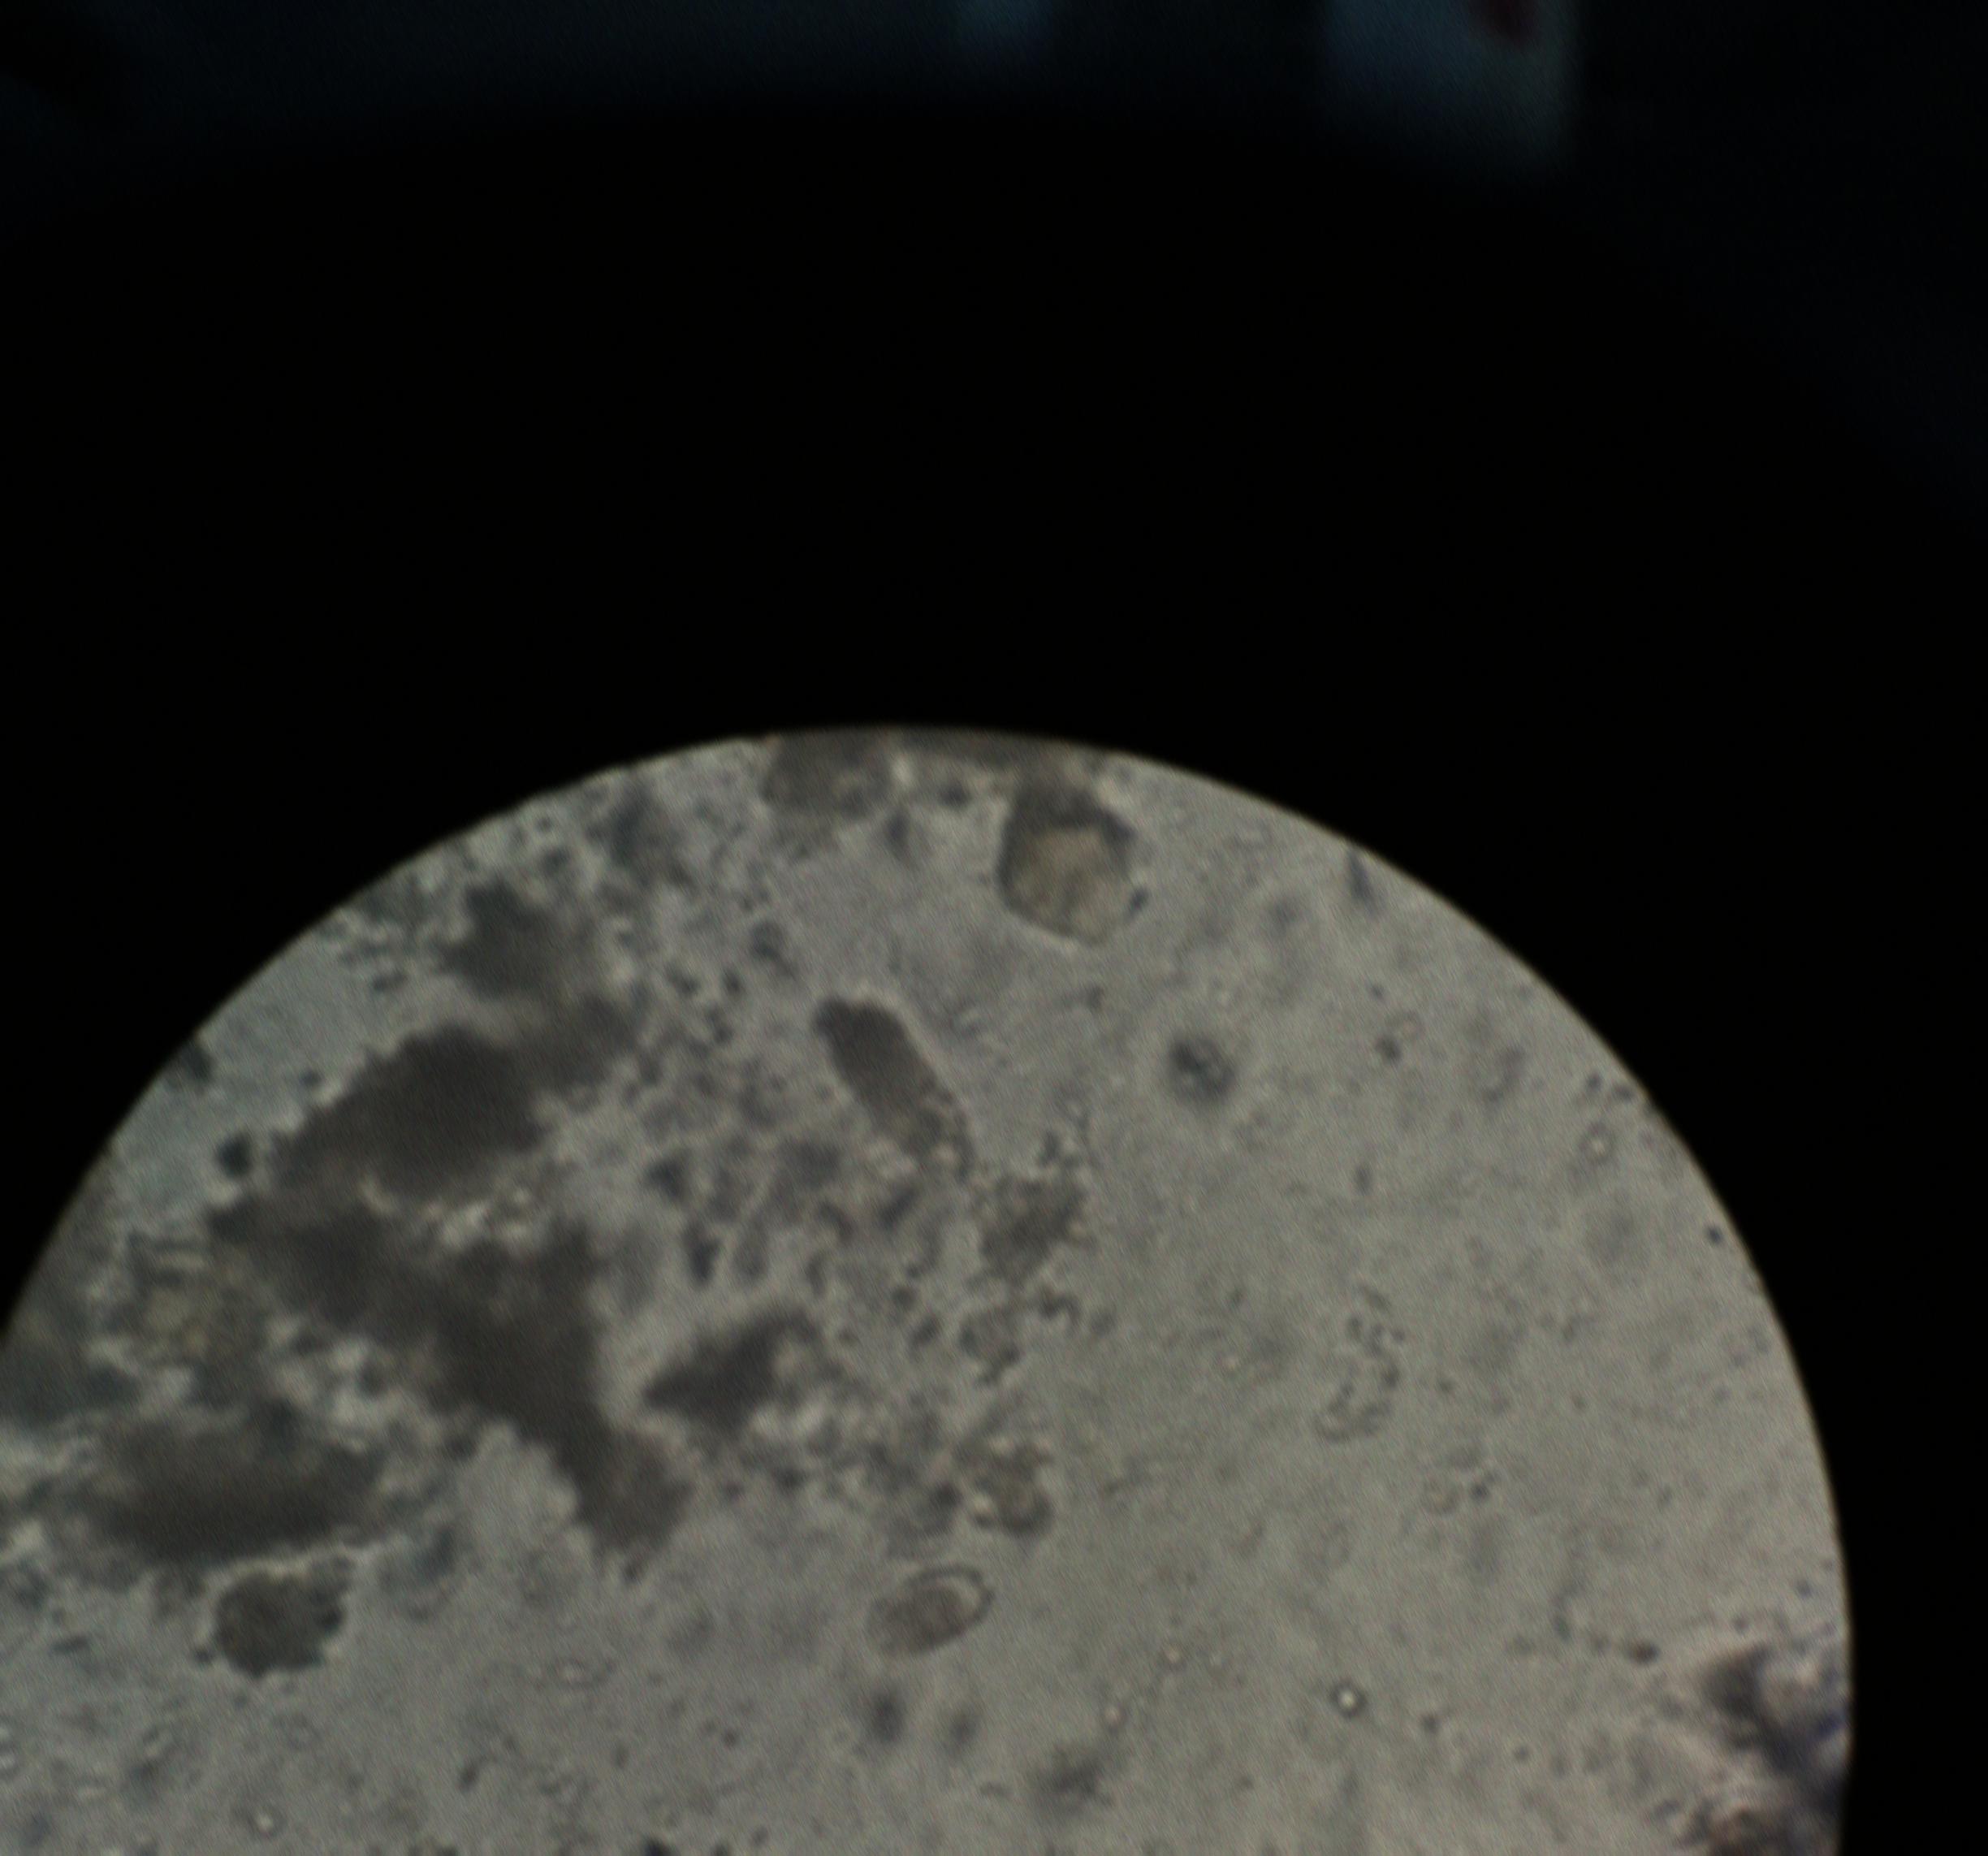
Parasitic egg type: Capillaria philippinensis